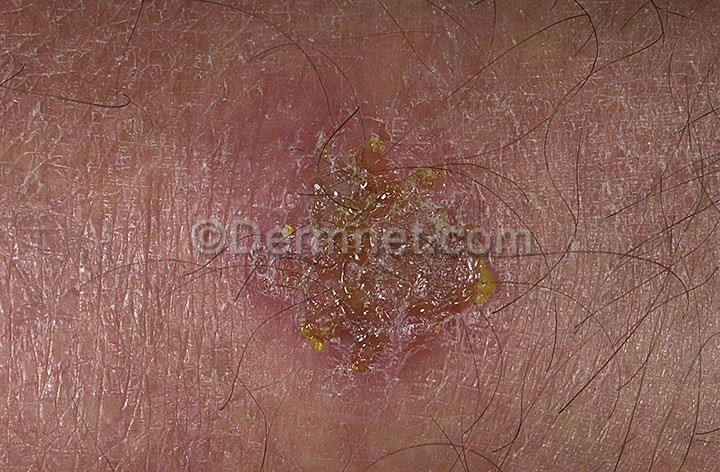
Disease: Eczema Photos